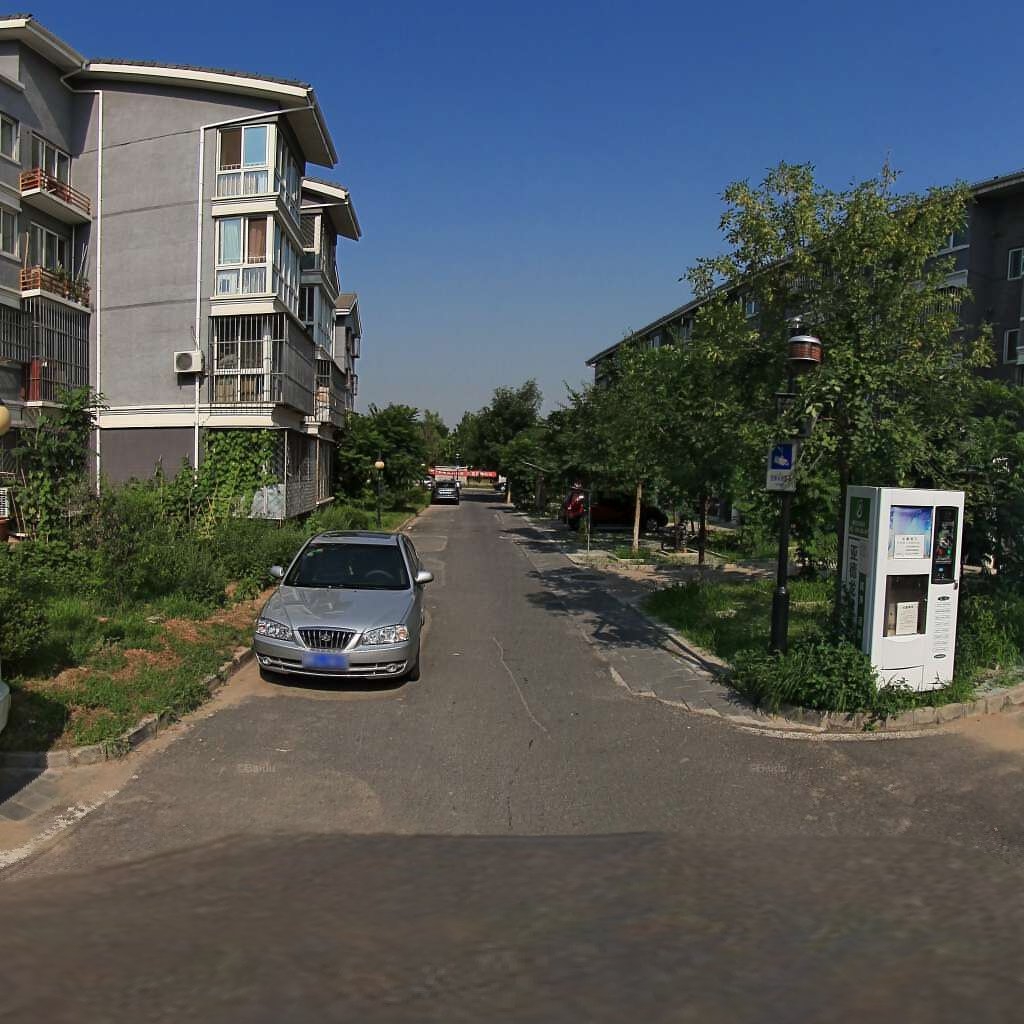
Region: Haidian
Road damage annotations: longitudinal patch